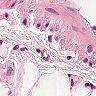
Metastatic tissue present: no